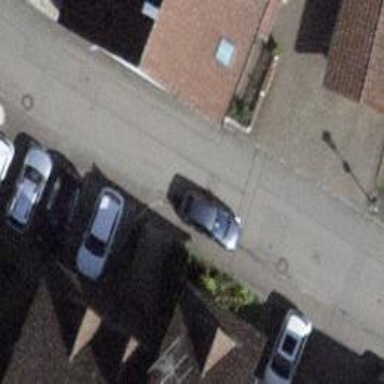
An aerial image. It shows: Driveway made of paving stones.